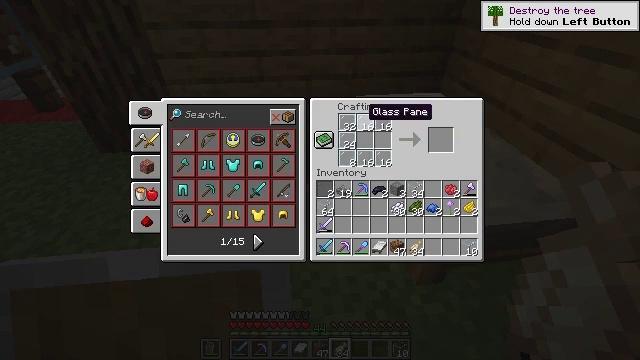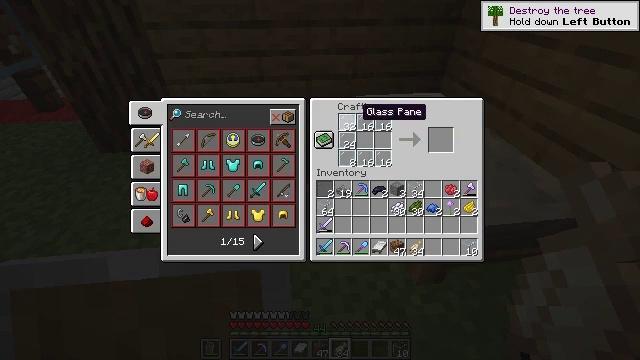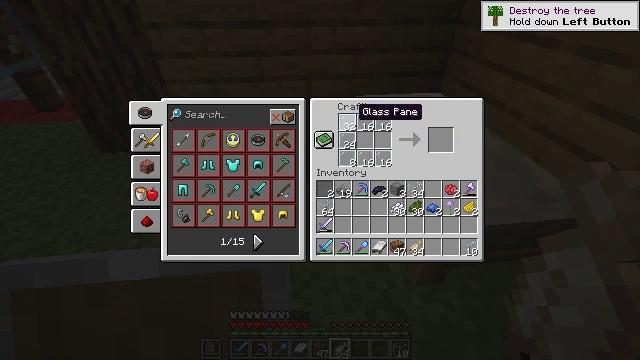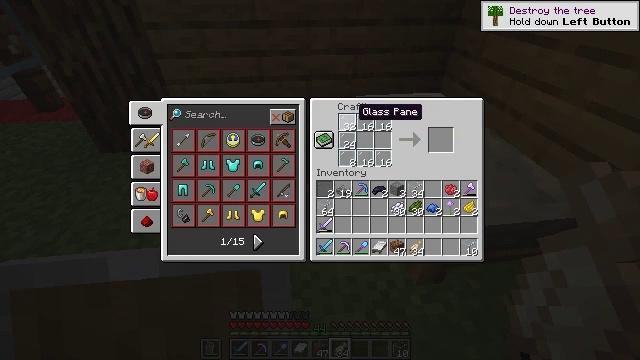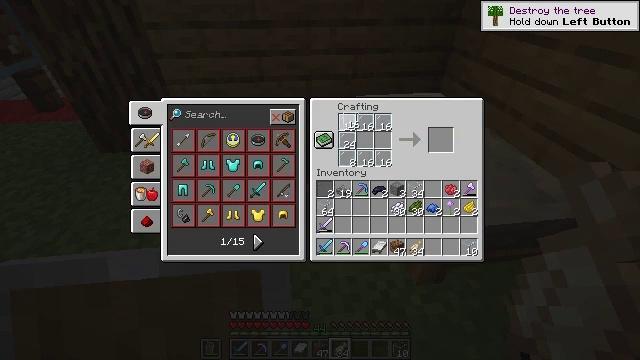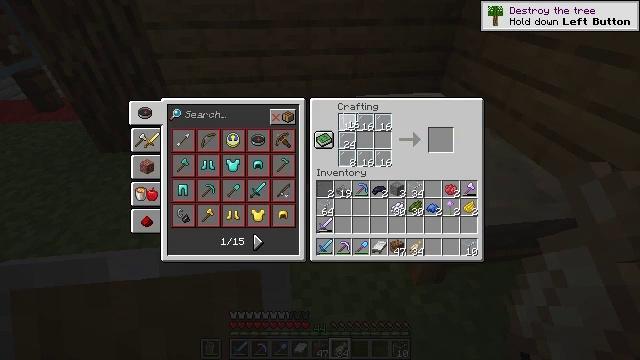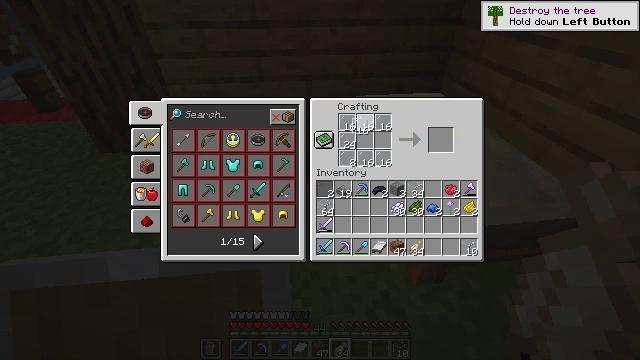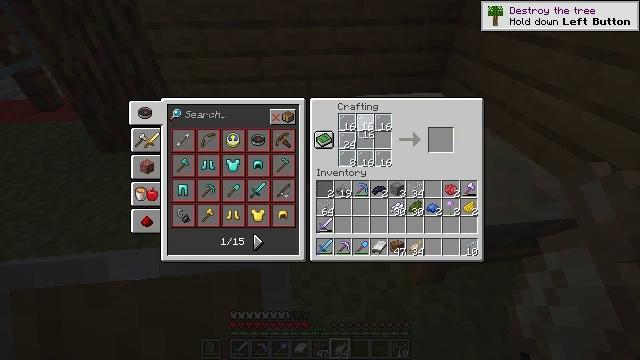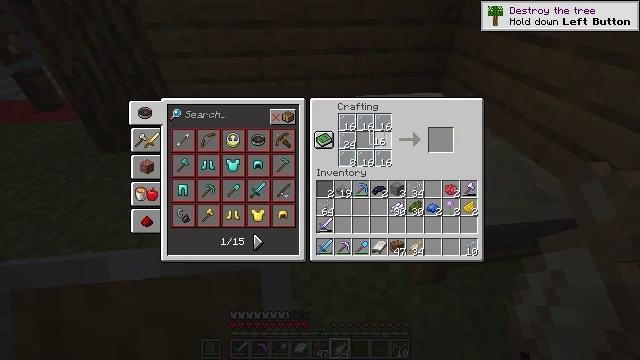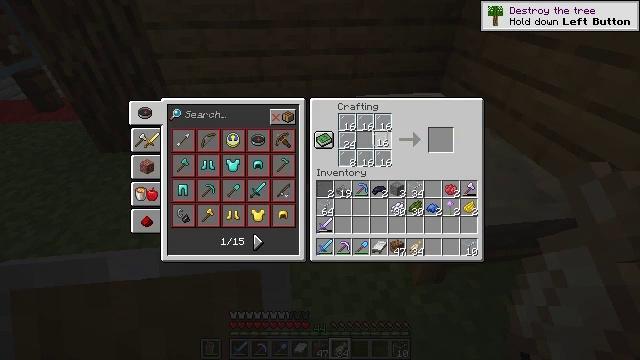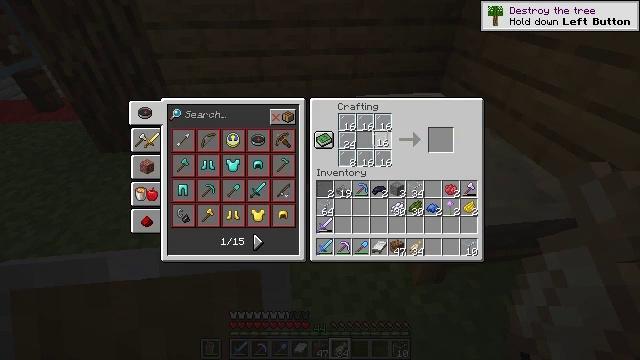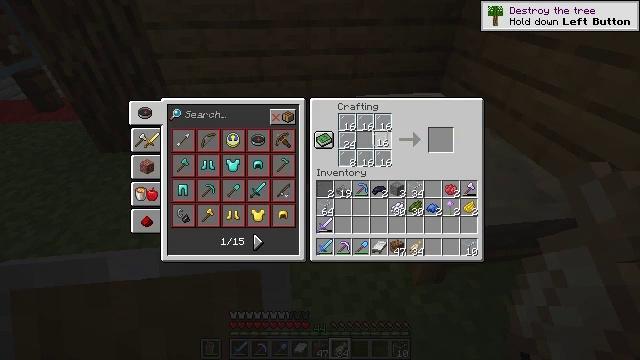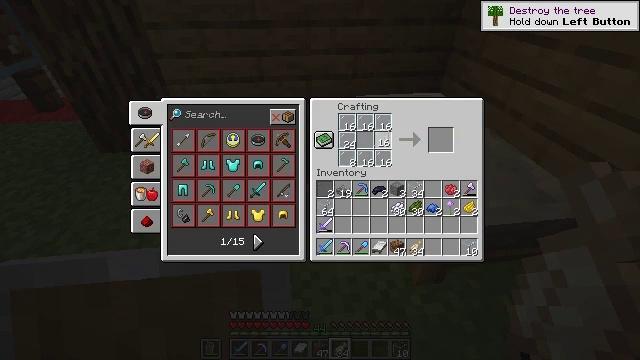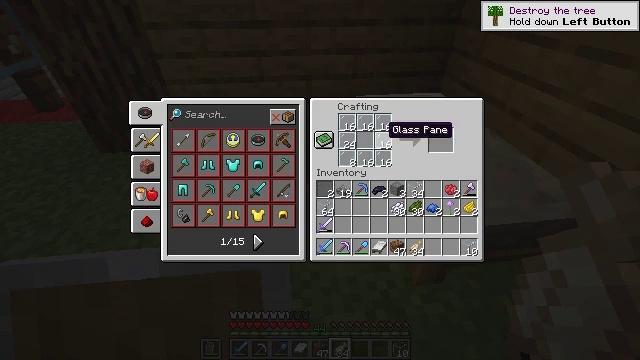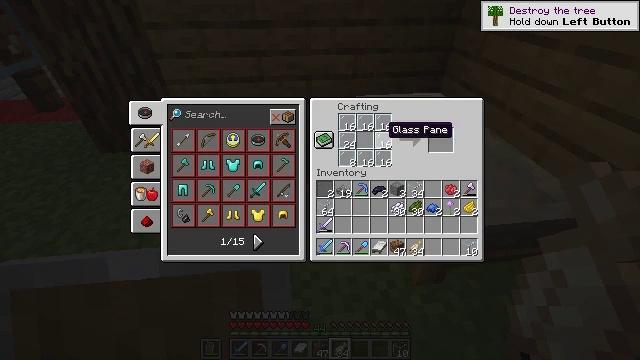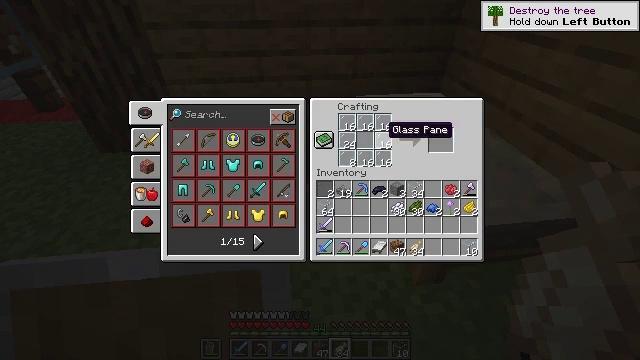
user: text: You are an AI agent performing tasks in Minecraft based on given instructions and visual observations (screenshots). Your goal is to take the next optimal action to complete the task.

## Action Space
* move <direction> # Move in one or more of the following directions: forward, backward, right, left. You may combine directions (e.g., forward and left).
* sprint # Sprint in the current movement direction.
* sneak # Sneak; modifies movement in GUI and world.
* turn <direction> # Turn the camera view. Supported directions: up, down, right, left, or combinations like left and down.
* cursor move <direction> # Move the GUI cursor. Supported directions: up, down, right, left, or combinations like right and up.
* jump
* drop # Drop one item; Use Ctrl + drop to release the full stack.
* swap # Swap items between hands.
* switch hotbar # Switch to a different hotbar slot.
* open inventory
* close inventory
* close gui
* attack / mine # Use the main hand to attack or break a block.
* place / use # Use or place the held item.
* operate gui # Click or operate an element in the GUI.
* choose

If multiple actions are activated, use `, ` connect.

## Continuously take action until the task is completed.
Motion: motion action
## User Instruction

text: Use a crafting table to make red stained glass panes.
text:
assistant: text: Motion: no_op
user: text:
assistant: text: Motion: no_op
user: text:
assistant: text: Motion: no_op
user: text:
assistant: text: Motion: choose
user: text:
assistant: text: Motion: choose
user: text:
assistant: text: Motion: cursor move right
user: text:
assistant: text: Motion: no_op
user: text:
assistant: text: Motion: cursor move right and down
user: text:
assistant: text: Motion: no_op
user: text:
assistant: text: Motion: no_op
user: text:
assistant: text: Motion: operate gui
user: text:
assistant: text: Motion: operate gui
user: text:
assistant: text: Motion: no_op
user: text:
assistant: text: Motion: no_op
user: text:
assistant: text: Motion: no_op
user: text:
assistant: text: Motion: no_op
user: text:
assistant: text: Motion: no_op
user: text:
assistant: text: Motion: no_op
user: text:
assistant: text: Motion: no_op
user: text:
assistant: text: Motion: cursor move left
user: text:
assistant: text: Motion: cursor move left
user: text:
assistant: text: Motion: no_op
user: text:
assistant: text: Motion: no_op
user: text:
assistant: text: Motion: no_op
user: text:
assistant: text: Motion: no_op
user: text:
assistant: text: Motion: no_op
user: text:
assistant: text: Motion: no_op
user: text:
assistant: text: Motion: no_op
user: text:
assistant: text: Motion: no_op
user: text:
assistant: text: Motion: no_op